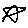
Label: star